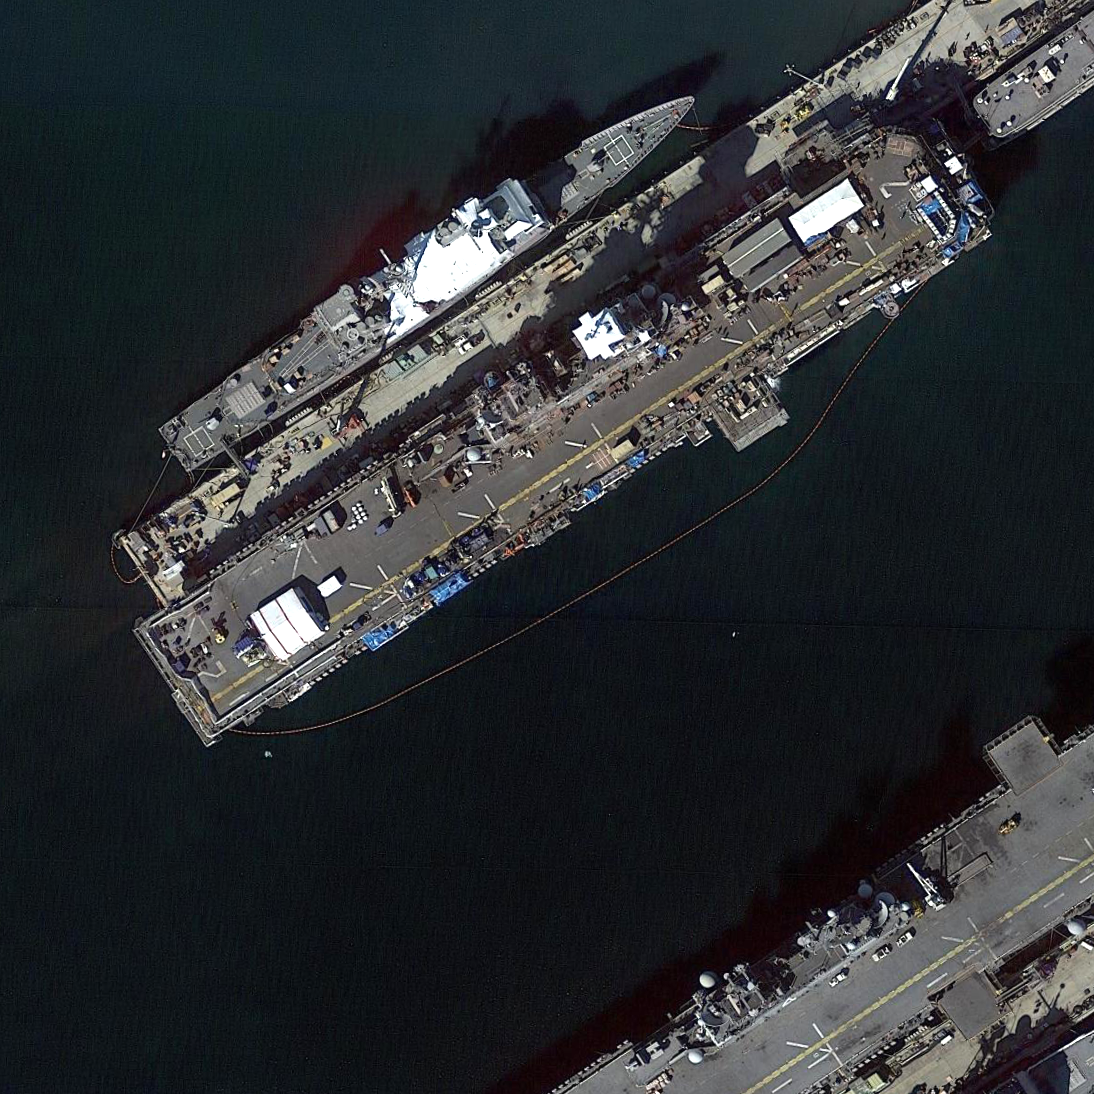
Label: assault